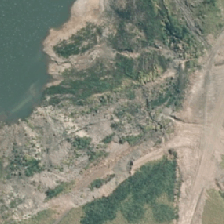
Land cover: lake_pond